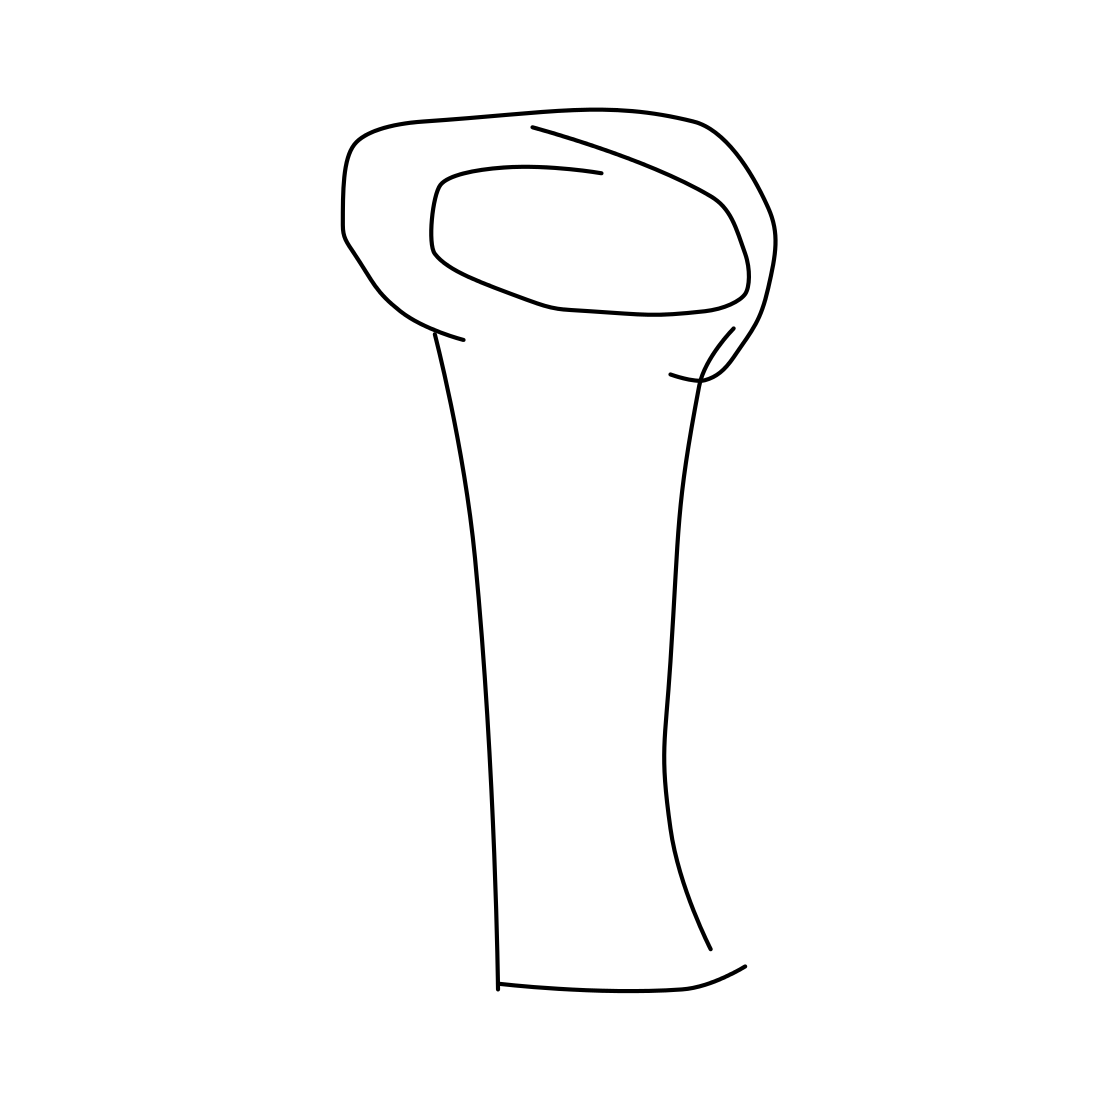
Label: bottle opener